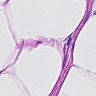
Metastatic tissue present: no